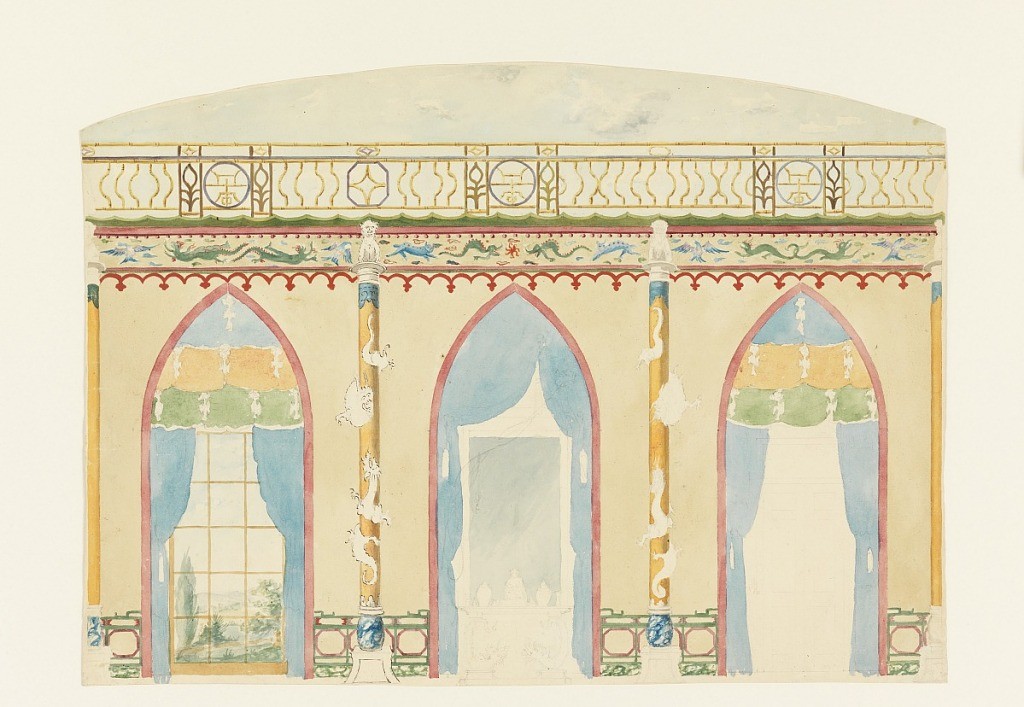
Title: Design for Wall with Three Gothic Arches, Royal Pavilion, Brighton
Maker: Frederick Crace, English, 1779–1859
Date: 1801
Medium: Brush and watercolor, graphite on paper
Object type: Drawing
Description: Elevation of a wall, with the three divisions of window (left), fireplace (center), and door (right), enclosed within painted arched compartments hung with drapery. Columns with encircling dragons occupy the spaces between the openings. Bird and dragon frieze above. Ceiling of clouded sky and balustrade indicated above.